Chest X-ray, PA view. Patient: 44 years old, sex M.
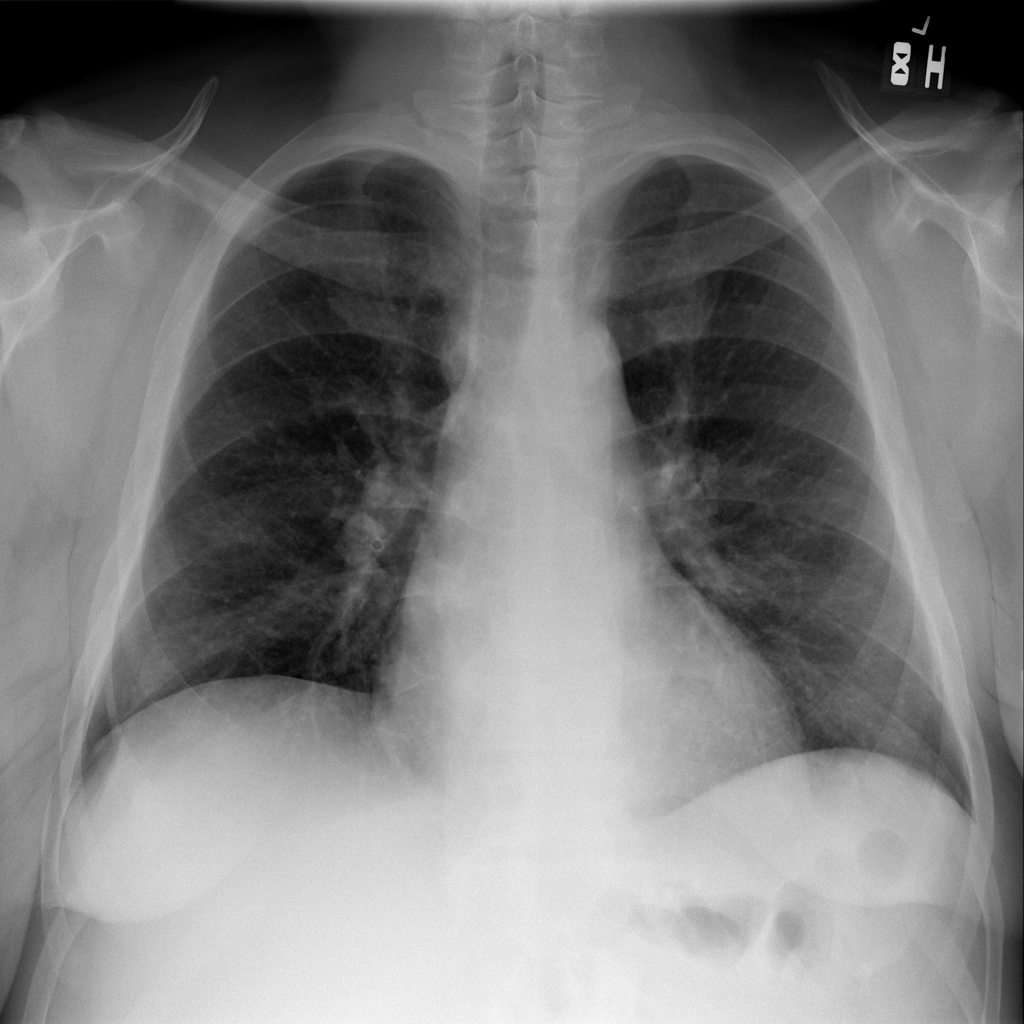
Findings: No Finding